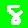
Digit: 8